Question: error message after converting datatable to excel in asp.net c#
below code i am using
'''
Response.ClearContent();
Response.Buffer = true;
Response.AddHeader("content-disposition", string.Format("attachment; filename={0}", "Customers.xls"));
Response.ContentType = "application/ms-excel";
DataTable dt = ds.Tables[0];
string str = string.Empty;
foreach (DataColumn dtcol in dt.Columns)
{
Response.Write(str + dtcol.ColumnName);
str = " ";
}
Response.Write("
");
foreach (DataRow dr in dt.Rows)
{
str = "";
for (int j = 0; j < dt.Columns.Count; j++)
{
Response.Write(str + Convert.ToString(dr[j]));
str = " ";
}
Response.Write("
");
}
Response.End();
'''
error message is
'''
![Your trying to open different format or corrupted file ][2]
'''

its opening after clicking ok but i dnt want showing this message ....
where i made error...
thank you...
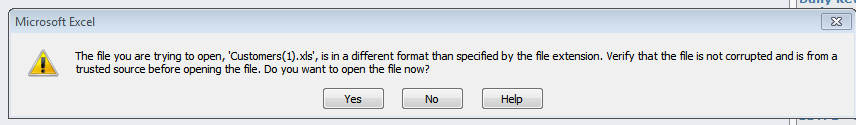
Answer: Your content type is wrong. You are creating a CSV output, not Excel. Change content type to text/csv and file extension to .csv.
<URL>
Link to OpenXML SDK which let's you create any Office format: <URL>